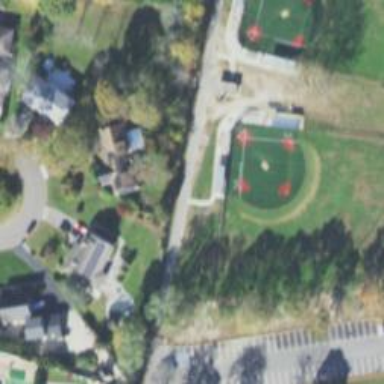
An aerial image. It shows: Baseball pitch for leisure land activities.